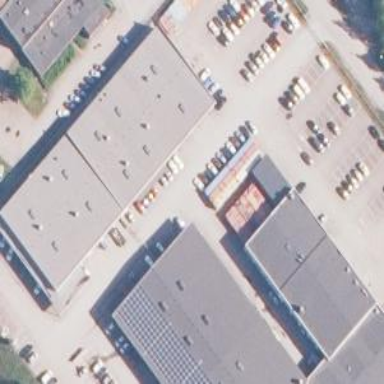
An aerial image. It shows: Car shop building.